Question: Is it possible to make a chart like the example below?

I haven't been able to find an example with an overlay. I'm using this in the context of an atmosphere plugin within a meteor application so it might not be possible for me to easily add plugins to my chartjs instance.
I've built out quite a few charts already, so for that reason it's my strong preference to get this to work over switching to another charting library, but it's not too late to port them over if there's no other way to make this work.
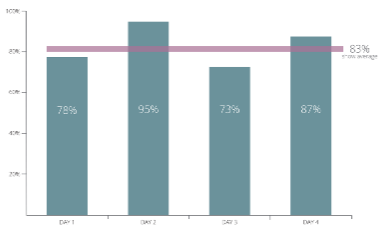
Answer: You could extend the Bar Chart to add the horizontal line
'''
Chart.types.Bar.extend({
name: "BarLine",
draw: function () {
Chart.types.Bar.prototype.draw.apply(this, arguments);
var scale = this.scale,
barHeight = this.scale.calculateY(83);
// draw line
this.chart.ctx.beginPath();
this.chart.ctx.moveTo(30, barHeight);
this.chart.ctx.strokeStyle = '#ff0000';
this.chart.ctx.lineWidth = 3;
this.chart.ctx.lineTo(this.chart.width, barHeight);
this.chart.ctx.stroke();
// write Label Text
this.chart.ctx.fillStyle = '#000000';
var text = this.options.labelText ? this.options.labelText : "DEFAULT TEXT"
this.chart.ctx.textAlign = 'center';
this.chart.ctx.font = '22px Arial';
this.chart.ctx.fillText(text, this.chart.width * 0.5, 95);
this.chart.ctx.closePath();
}
});'
'''
You could add the bar values in the draw function i'm sure, but I generally do it in the 'onanimationcomplete' function for the chart, like so:
'''
resultChart = new Chart(resultGraphCanvas.getContext("2d")).BarLine(chart, {
scaleBeginAtZero: true,
scaleOverride: true,
scaleSteps: 10,
scaleStepWidth: 10,
maintainAspectRatio: false,
labelText: "TEST DRAWN NEAR THE LINE",
showTooltips: false, //Needs to be set to false for the onAnimationComplete drawing to persist
onAnimationComplete: function () {
var ctx = this.chart.ctx;
ctx.font = this.scale.font;
ctx.fillStyle = this.scale.textColor
ctx.textAlign = "center";
ctx.textBaseline = "bottom";
this.datasets.forEach(function (dataset) {
dataset.bars.forEach(function (bar) {
ctx.fillText(bar.value, bar.x, bar.y );
});
})
},
});
'''
This will draw the values at the top of the bars, i'll leave positioning them elsewhere to you :)